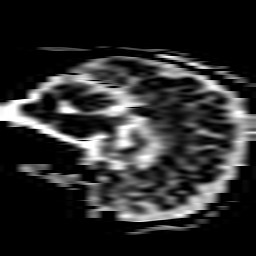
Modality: ADC
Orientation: sagittal
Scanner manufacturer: ge
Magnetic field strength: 1.5 T
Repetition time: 7.5 s
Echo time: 0.0964 s